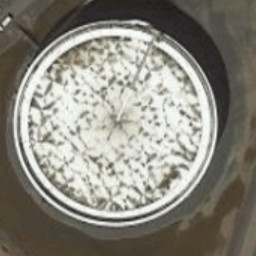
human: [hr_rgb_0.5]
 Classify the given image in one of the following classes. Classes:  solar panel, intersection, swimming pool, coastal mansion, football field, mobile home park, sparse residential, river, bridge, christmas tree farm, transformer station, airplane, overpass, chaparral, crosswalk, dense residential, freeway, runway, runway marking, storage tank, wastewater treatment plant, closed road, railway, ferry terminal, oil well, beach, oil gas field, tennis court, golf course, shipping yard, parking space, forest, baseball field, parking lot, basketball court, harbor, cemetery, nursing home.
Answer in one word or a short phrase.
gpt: storage tank